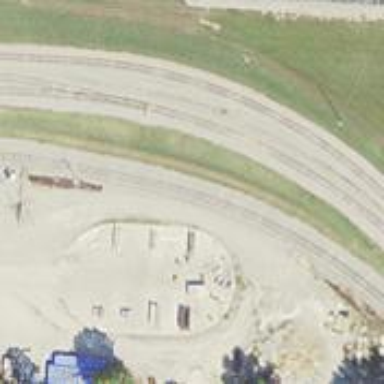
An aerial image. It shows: Railway spur service.